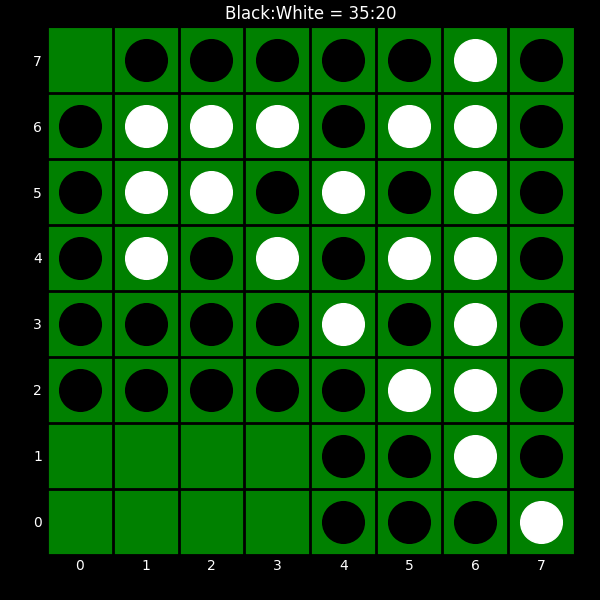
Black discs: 35
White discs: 20